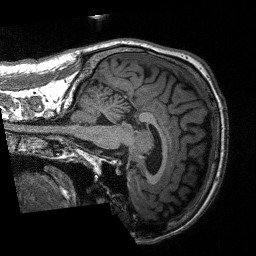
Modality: T1w
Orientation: sagittal
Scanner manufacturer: siemens
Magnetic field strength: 3 T
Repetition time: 2.3 s
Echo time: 0.00226 s